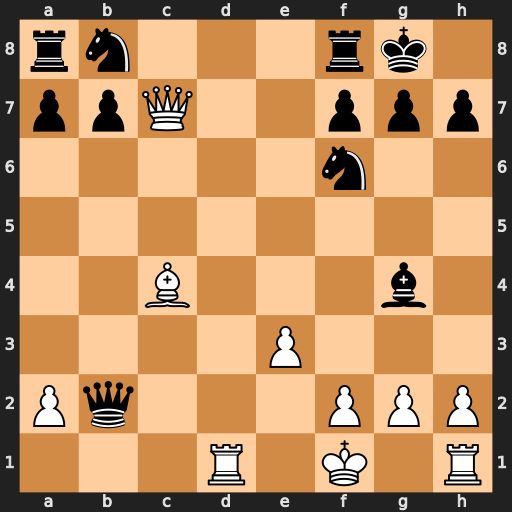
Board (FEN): rn3rk1/ppQ2ppp/5n2/8/2B3b1/4P3/Pq3PPP/3R1K1R
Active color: w
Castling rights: -
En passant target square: -
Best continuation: Qxf7+ Rxf7 Rd8+ Ne8 Rxe8#